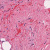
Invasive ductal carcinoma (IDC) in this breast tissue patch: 0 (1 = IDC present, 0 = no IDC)